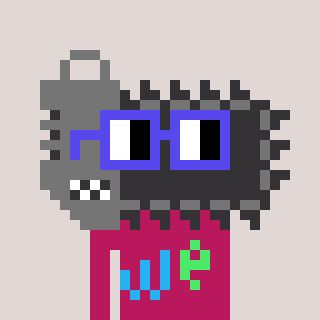
a pixel art character with square blue glasses, a chainsaw-shaped head and a darkpink-colored body on a warm background